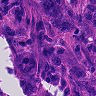
Metastatic tissue present: yes